Question: I have this application which consists of 1 activity and 1 fragment inside it. Let's name it Fragment A. So Fragment A consists of 3 buttons BtnA, BtnB, and BtnC. When I click on BtnA in Fragment A, Fragment B will replace this Fragment A. Inside Fragment B, I will have another 3 buttons BtnD, BtnE, BtnF. I'm thinking of making use of the Material Transition and having the following animations:

<URL>
I wanted it to be backward compatible with at least Android Api 14. So I have researched and I'm making use of <URL>. It doesn't appear that I can do Fragment-Fragment transition using this though. So I thought of using other methods instead. Here are some ways which I think would do the job:
1. Make it activity-activity instead (this seems a little overkill as I'm actually reusing some stuffs in the activity)
2. Make everything in 1 activity and use scenes to bring the buttons in: Have those 6 buttons in the activity. Have only 3 buttons in the activity and when click on BtnA, proceed to change BtnA, BtnB, BtnC to BtnD, BtnE, BtnF.
So how should the design be? Is there any particular consideration I need to take? I'm more in favor of the option 2.1 i.e. the 6 buttons in 1 activity but wasn't sure if this is the recommended approach. Any recommendations?
Thanks in advance!
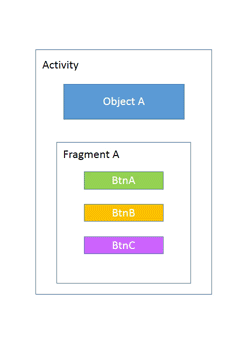
Answer: I am author of Transitions-Everywhere, so maybe i can help.
Any real reasons to use different fragments in this case?
Fragment transitions are not backported for now, i doesn't have to much free time for this.
You can perform transition this way:
'''
TransitionSet transitionSet = new TransitionSet();
transitionSet.addTransition(new Slide(Gravity.BOTTOM));
transitionSet.addTransition(new ChangeBounds());
TransitionManager.beginDelayedTransition(buttonsContainer, transitionSet);
btnA.setLayoutParams(new ViewGroup.LayoutParams(ViewGroup.LayoutParams.MATCH_PARENT,
ViewGroup.LayoutParams.MATCH_PARENT));
btnB.setVisibility(View.GONE)
btnC.setVisibility(View.GONE)
'''